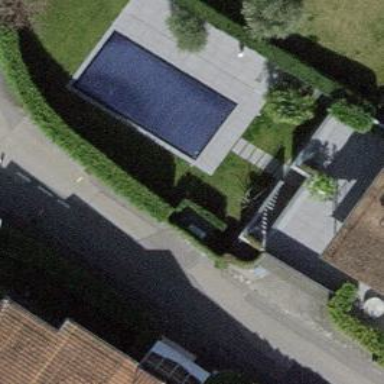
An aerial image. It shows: Swimming pool located in leisure land.